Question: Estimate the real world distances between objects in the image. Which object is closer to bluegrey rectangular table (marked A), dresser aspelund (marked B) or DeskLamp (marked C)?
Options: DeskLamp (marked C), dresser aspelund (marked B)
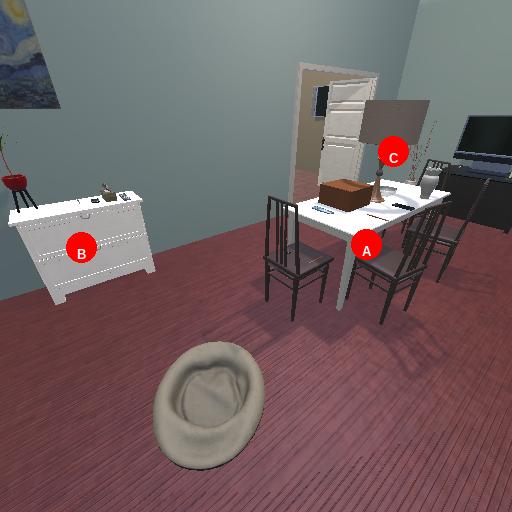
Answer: DeskLamp (marked C)